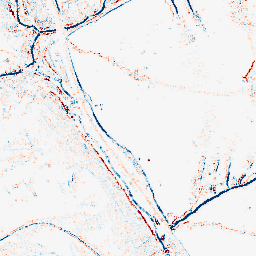
Category: morphological
Decomposition family: morphological_square
Decomposition parameters: operation: average
size: 3
Upsampling method: sinc_hamming
Upsampling parameters: scale: 2
kernel_size: 16
Upsampling scale: 2